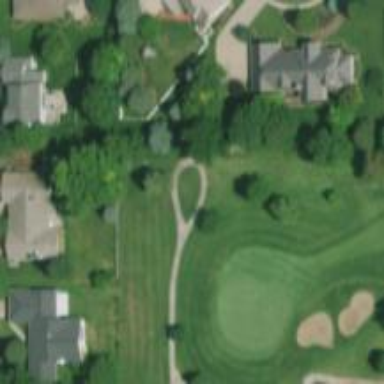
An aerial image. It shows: Pathway for golfing.